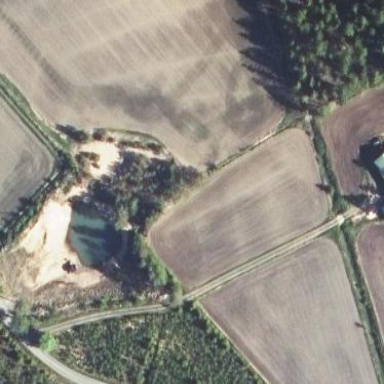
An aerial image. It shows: Quarry area.